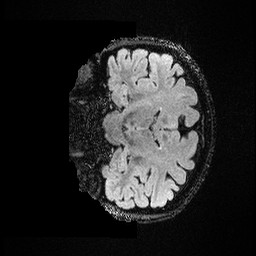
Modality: FLAIR
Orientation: coronal
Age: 46
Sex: female
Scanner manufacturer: ge
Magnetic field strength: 3 T
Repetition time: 4.802 s
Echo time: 0.1169 s